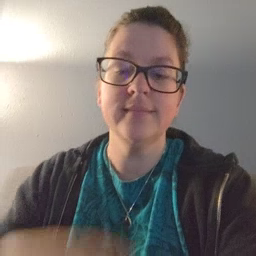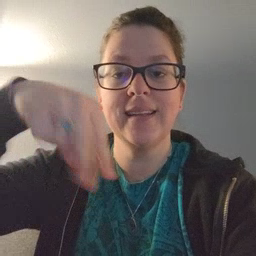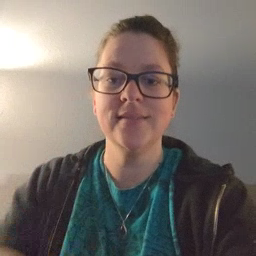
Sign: dance